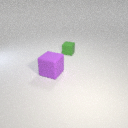
large purple rubber cube to the left of small green rubber cube